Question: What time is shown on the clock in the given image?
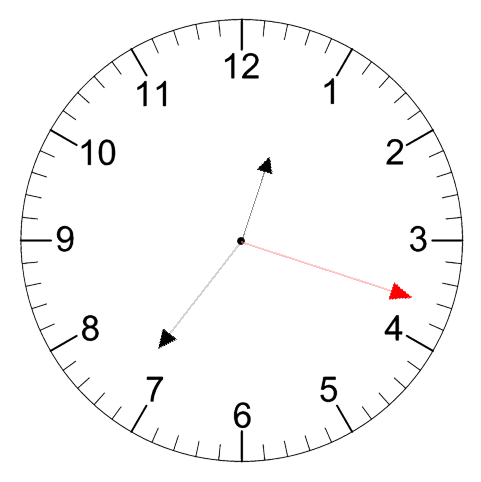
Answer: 12:36:18